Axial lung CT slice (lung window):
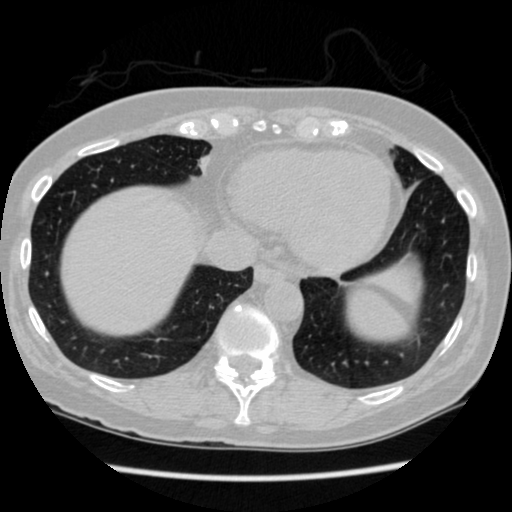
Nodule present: no